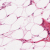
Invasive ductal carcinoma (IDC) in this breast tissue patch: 0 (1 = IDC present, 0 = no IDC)